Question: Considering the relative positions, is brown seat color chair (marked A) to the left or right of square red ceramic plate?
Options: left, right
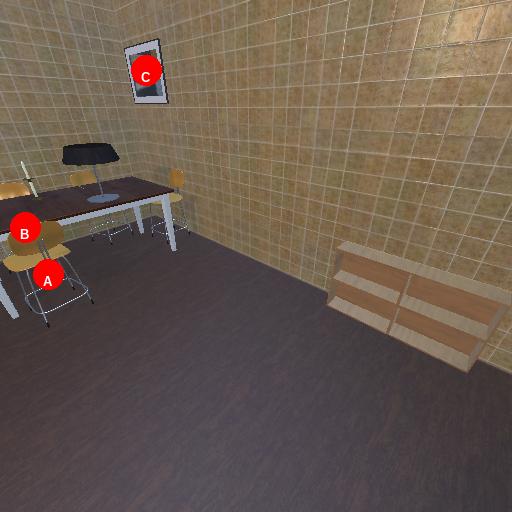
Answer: left